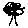
Label: tree